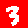
Digit: 3